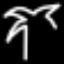
Label: palm tree